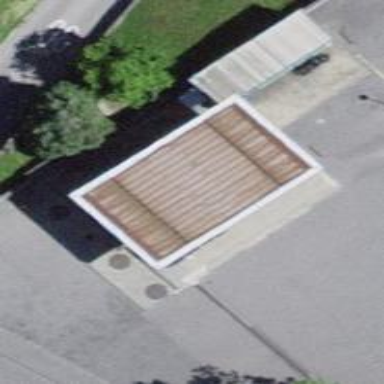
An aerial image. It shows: Fuel station.